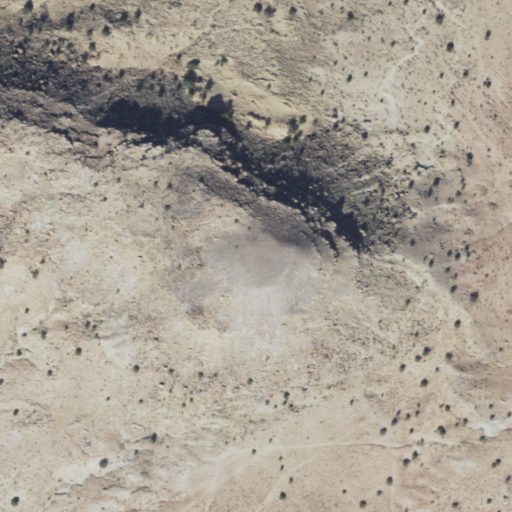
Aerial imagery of mountain in Arizona named Cow Butte containing shrub and grassland